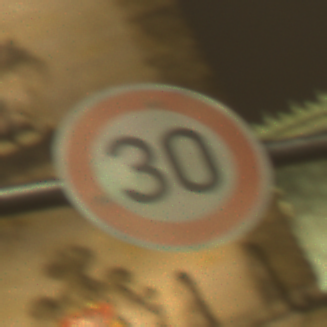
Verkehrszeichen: Geschwindigkeit30
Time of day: Night
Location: Outdoor (Urban)
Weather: Overcast
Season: NotSpecified
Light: Artificial